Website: macys
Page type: gifting
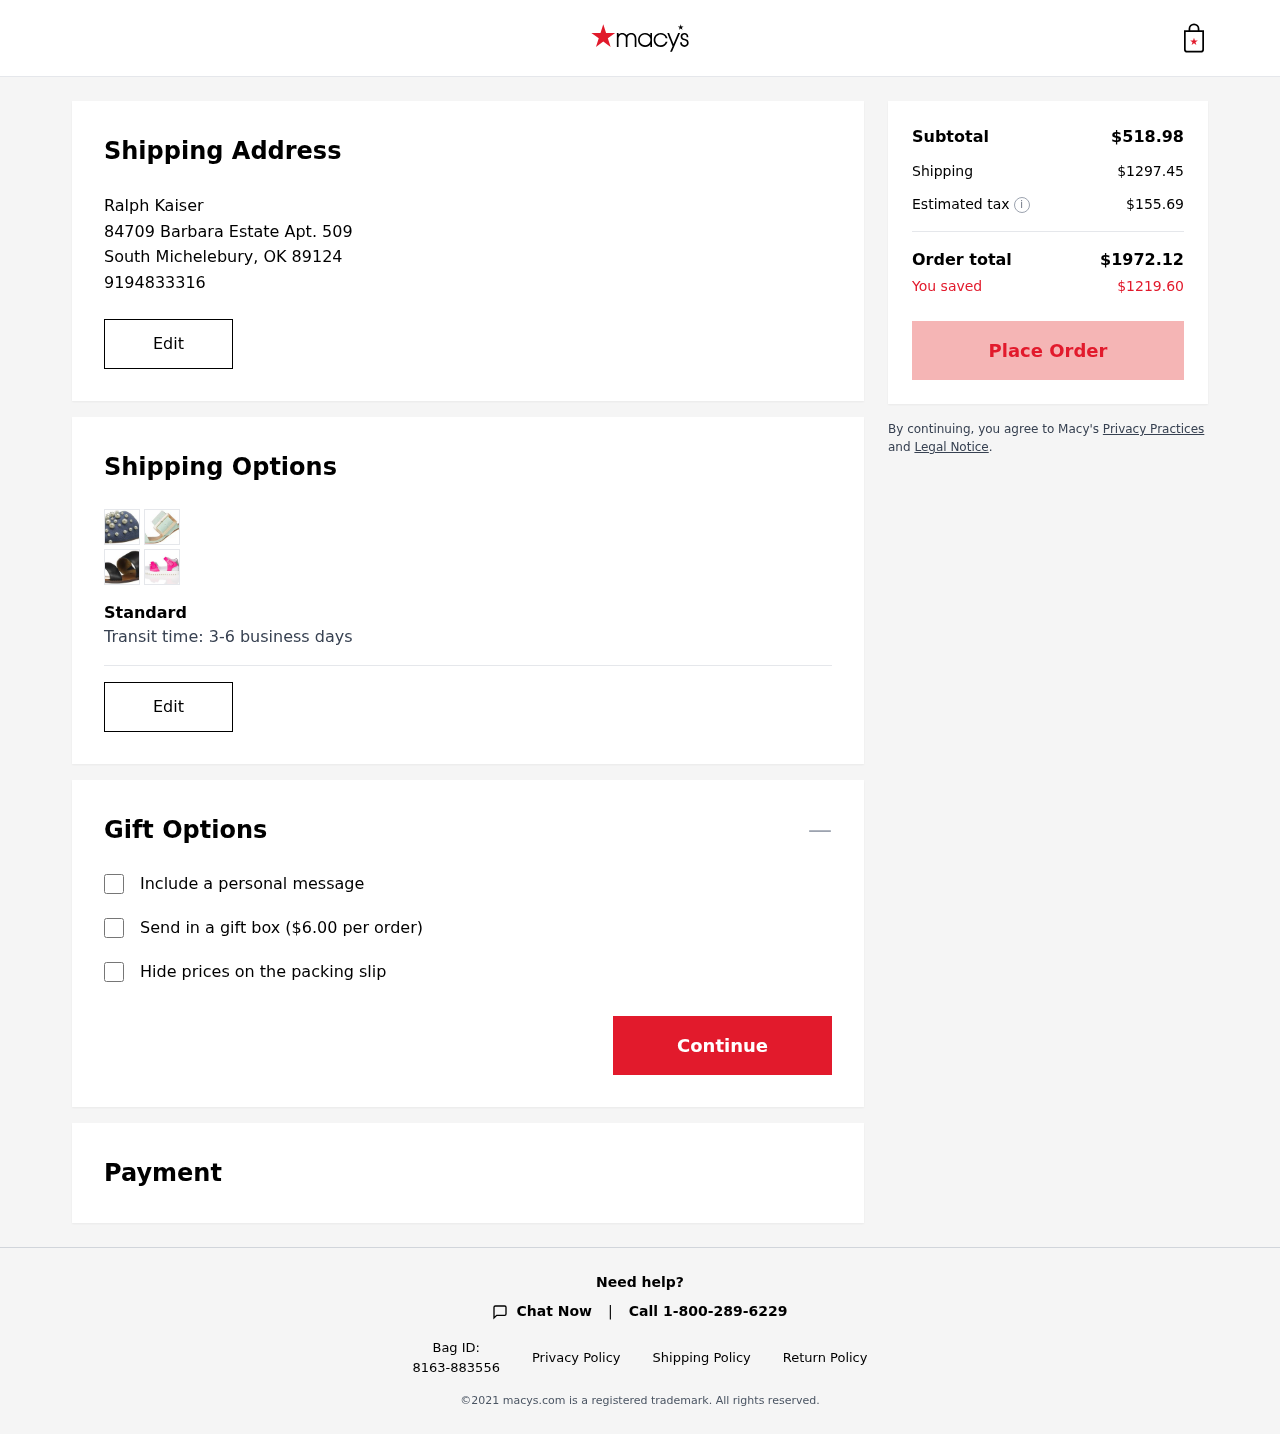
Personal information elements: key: PII_CITY
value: South Michelebury
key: PII_FULLNAME
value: Ralph Kaiser
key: PII_PHONE
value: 9194833316
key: PII_POSTCODE
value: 89124
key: PII_STATE_ABBR
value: OK
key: PII_STREET
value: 84709 Barbara Estate Apt. 509
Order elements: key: ORDER_SUBTOTAL
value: $518.98
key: ORDER_SHIPPING_COST
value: $1297.45
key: ORDER_TAX
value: $155.69
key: ORDER_TOTAL
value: $1972.12
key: ORDER_SAVINGS
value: $1219.60
Other elements: key: GIFT_BOX_PRICE
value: $6.00